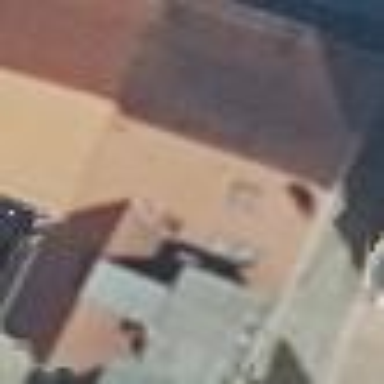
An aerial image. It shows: Fast food restaurant building.